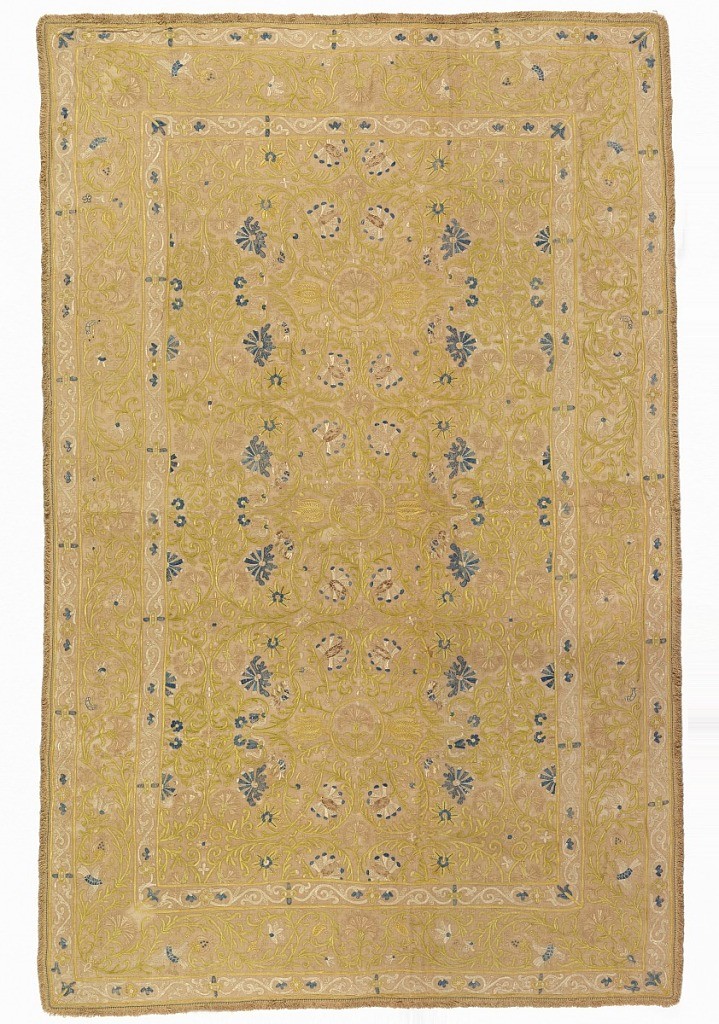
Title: Bedcover
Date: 18th century
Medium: linen, silk Technique: satin and stem stitch embroidery
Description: Large bedcover of cream-colored linen embroidered in light yellow, yellow-green, blue, rose and white silk. The design is laid out in a central panel with a narrow border at the edge. Central panel has a design in natural scale of symmetrically arranged curving vines ending with flower heads, carnations, tulips, and lilies with occasional birds in the foliage. Borders have a vine pattern.